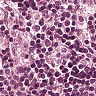
Metastatic tissue present: no